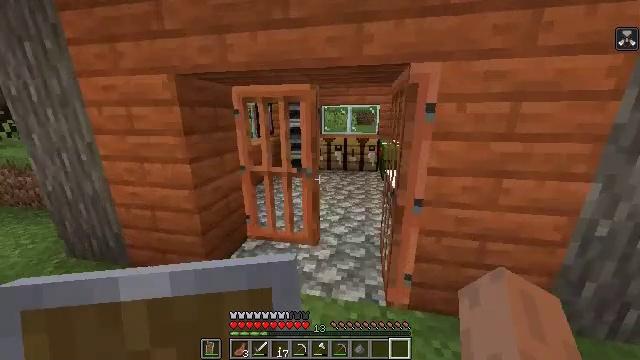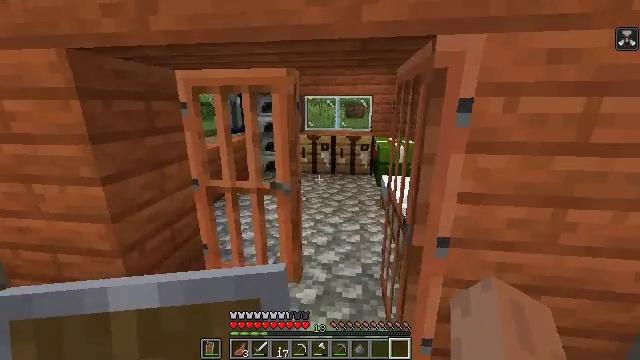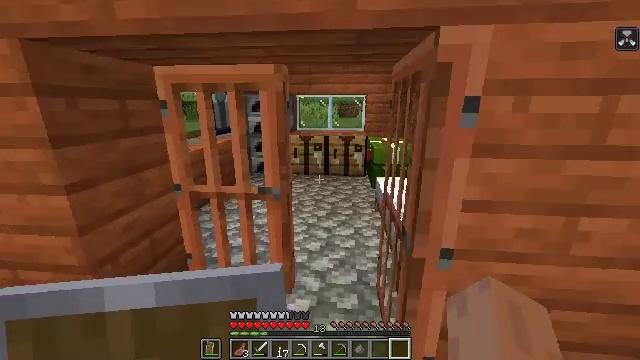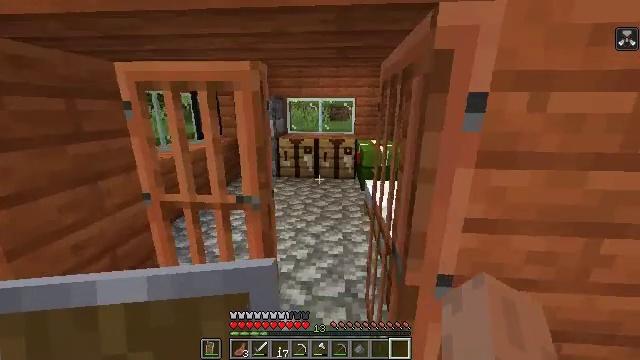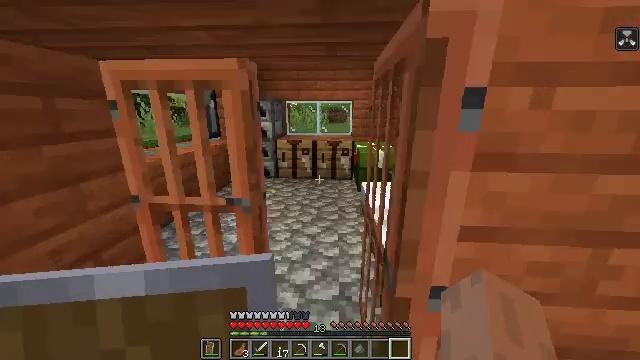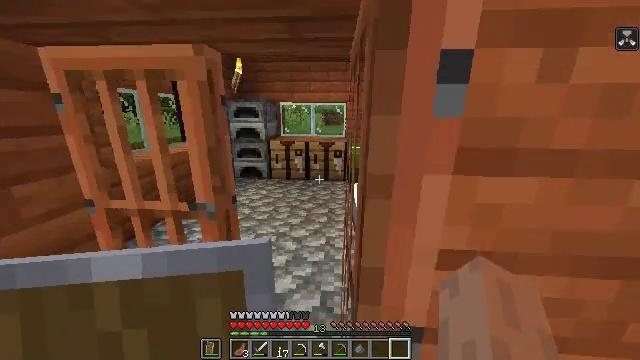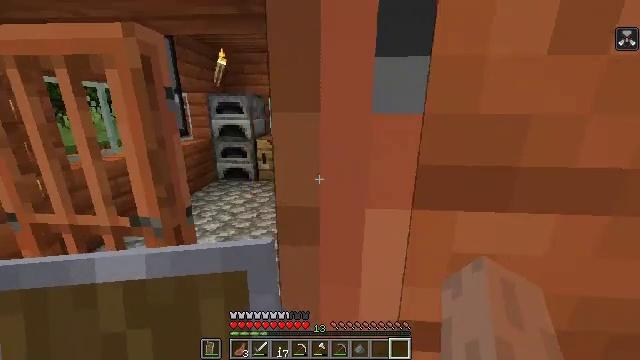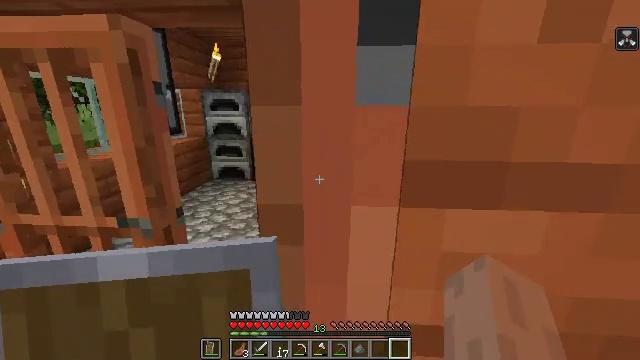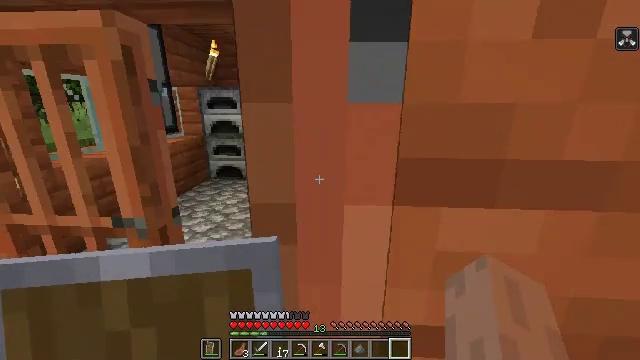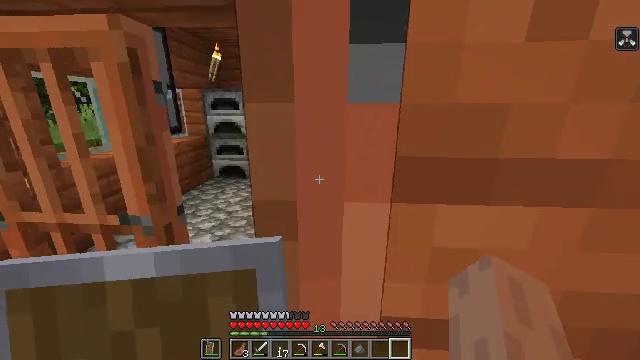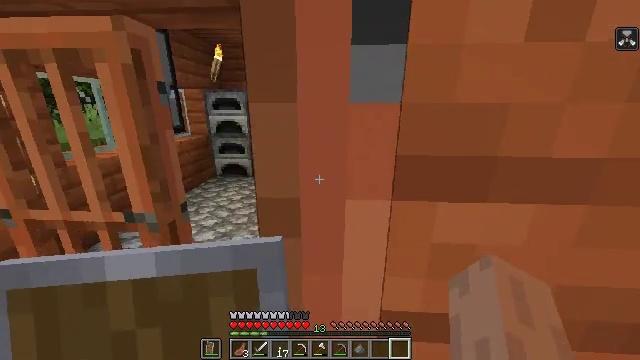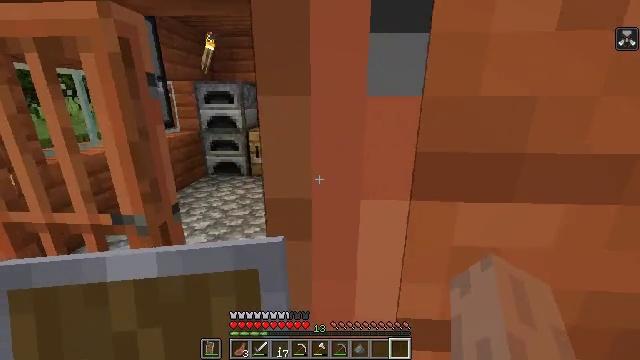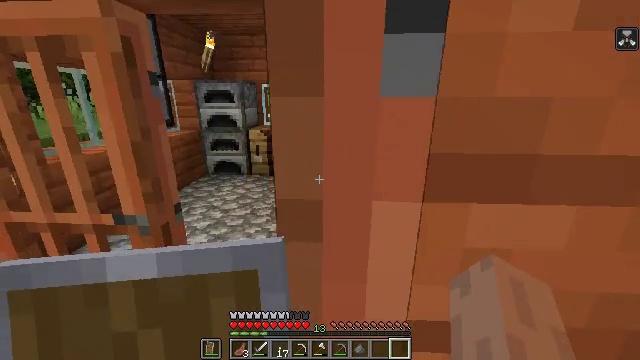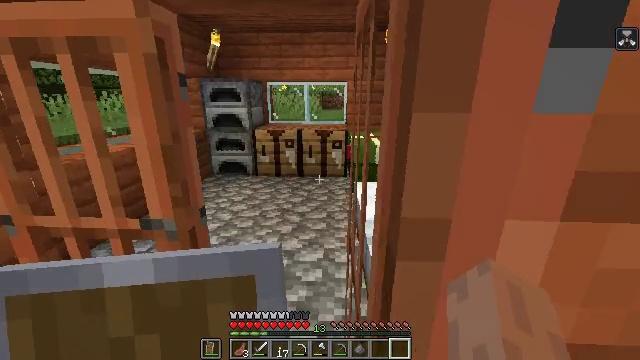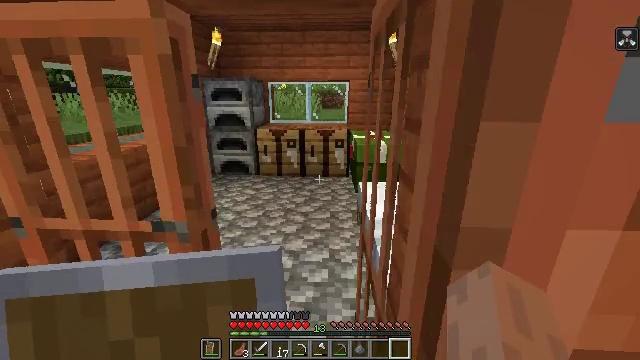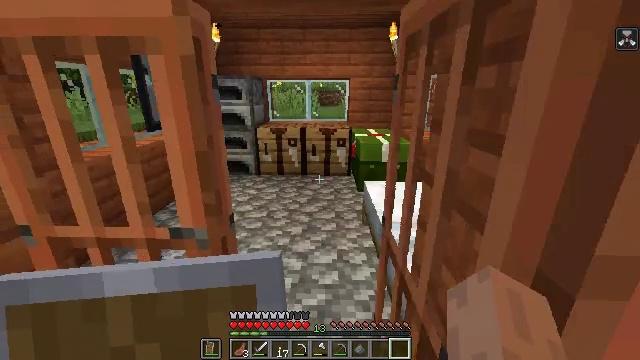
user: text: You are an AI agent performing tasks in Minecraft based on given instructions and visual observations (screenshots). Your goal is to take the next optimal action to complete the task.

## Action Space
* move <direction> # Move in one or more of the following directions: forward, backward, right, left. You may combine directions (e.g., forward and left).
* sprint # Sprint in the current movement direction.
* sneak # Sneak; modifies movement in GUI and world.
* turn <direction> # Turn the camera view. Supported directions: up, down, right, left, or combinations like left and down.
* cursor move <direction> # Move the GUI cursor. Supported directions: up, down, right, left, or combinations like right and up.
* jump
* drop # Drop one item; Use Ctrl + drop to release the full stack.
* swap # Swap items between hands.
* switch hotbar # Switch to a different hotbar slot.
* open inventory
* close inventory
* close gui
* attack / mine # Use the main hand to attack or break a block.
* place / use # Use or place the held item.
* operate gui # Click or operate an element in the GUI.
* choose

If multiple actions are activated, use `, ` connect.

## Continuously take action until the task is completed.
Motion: motion action
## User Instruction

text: Produce an acacia fence with acacia wood and sticks in the crafting table.
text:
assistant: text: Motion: move forward, turn right
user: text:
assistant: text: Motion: move forward, turn right
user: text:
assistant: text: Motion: move forward and move right, turn right
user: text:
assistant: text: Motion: move forward and move right
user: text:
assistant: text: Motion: move forward and move right
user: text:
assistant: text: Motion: move forward
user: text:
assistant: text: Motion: move forward
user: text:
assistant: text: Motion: move forward
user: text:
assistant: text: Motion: move forward
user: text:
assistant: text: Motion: move forward
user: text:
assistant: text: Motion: move forward
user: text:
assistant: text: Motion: move forward and move left
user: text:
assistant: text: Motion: move forward and move left
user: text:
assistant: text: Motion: move forward and move left
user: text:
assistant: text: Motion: move forward and move left, turn right
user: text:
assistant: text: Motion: move forward and move left, turn right
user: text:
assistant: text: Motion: move forward, turn right
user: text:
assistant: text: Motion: move forward, turn right
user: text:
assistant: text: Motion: move forward
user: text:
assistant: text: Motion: move forward and move right
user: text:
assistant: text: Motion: move forward and move right
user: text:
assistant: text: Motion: move forward and move right
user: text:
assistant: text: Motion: move forward and move right, turn left
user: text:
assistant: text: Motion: move forward, turn left and up
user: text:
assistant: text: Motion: move forward, turn left
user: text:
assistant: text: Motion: move forward, turn left
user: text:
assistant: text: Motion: move forward
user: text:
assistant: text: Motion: move forward
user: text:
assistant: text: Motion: move forward
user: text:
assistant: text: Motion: move forward, turn down